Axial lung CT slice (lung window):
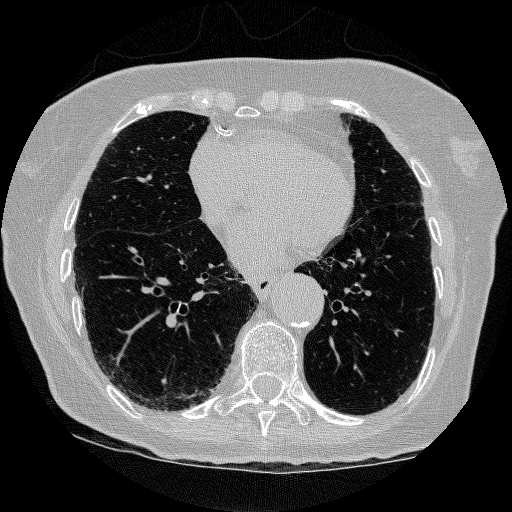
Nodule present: no